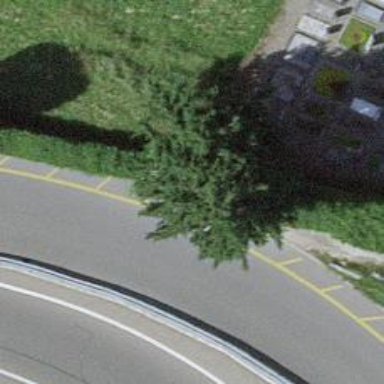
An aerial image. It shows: Evergreen needle-leaved tree.